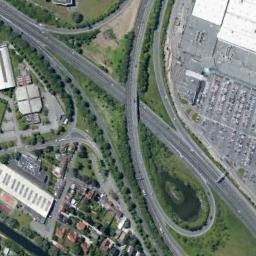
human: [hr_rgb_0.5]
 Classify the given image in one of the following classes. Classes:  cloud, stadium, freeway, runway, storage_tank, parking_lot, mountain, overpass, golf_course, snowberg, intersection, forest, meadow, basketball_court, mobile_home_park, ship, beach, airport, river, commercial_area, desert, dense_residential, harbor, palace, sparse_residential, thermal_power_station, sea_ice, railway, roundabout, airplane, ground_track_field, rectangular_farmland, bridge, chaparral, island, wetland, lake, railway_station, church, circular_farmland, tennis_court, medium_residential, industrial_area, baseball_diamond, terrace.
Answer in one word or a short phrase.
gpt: overpass